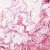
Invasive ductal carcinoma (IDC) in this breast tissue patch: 0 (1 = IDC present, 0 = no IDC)